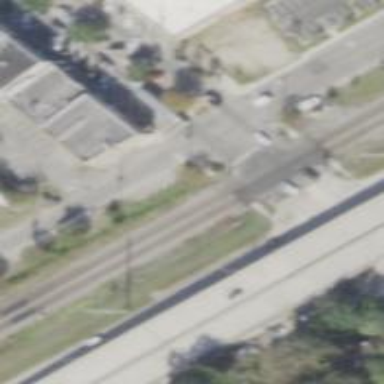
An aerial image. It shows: Crossing for the railway.